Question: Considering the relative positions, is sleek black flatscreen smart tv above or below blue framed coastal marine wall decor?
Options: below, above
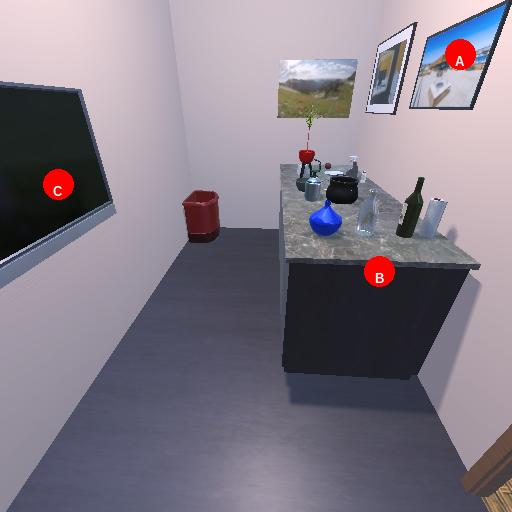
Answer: below